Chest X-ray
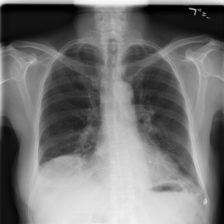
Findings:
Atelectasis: negative
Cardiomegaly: negative
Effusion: negative
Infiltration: negative
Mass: negative
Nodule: negative
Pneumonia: negative
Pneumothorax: negative
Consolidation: negative
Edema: negative
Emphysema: negative
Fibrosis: negative
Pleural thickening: negative
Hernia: negative